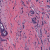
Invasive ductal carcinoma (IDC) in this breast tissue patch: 1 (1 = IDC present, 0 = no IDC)